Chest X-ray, AP view. Patient: 17 years old, sex F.
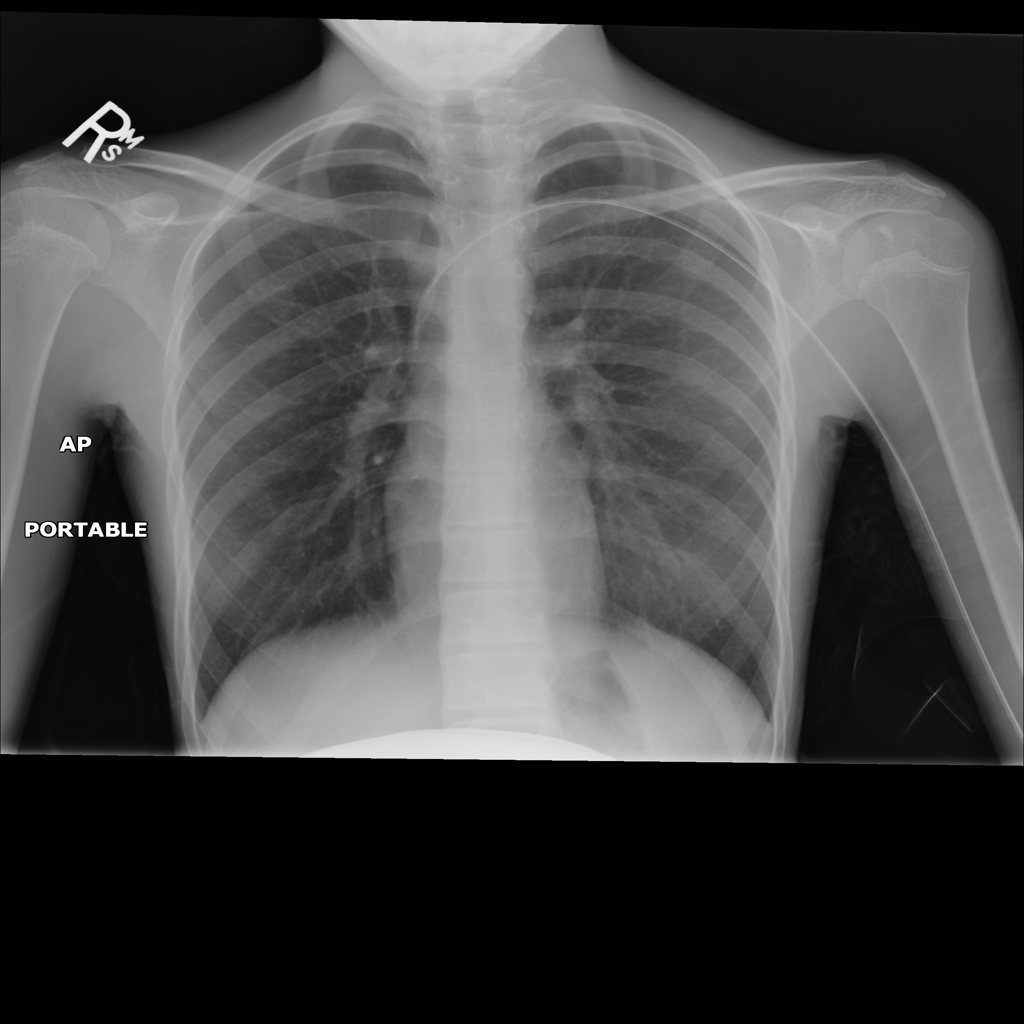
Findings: No Finding